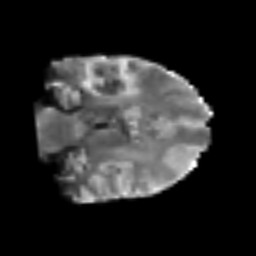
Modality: T2w
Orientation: coronal
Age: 49
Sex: male
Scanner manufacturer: siemens
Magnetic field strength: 3 T
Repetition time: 6.1 s
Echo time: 0.101 s